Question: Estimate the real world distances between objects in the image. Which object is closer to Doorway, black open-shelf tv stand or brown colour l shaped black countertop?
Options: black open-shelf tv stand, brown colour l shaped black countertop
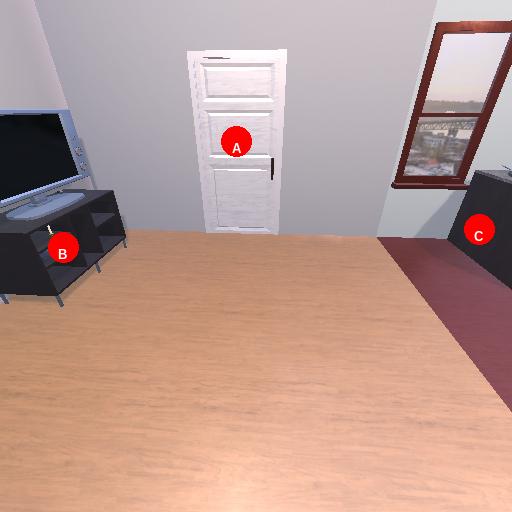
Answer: black open-shelf tv stand